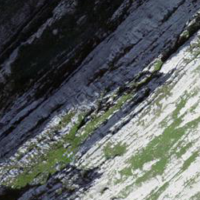
EUNIS habitat code: 48
Species observed at this site:
Leontopodium nivale